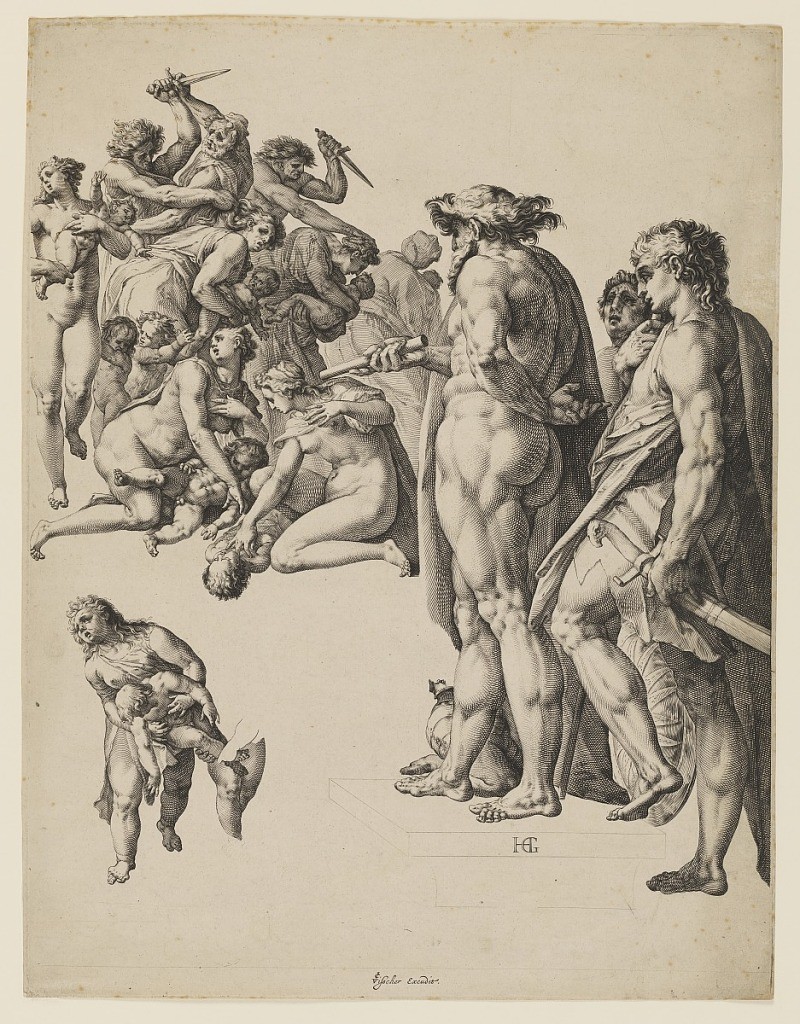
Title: Massacre of the Innocents
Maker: Hendrik Goltzius, Netherlandish, 1558 – 1617
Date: ca. 1585-86
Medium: engraving on paper
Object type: Print
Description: Vertical rectangle. Unfinished composition showing a group of nude and semi-nude figures being massacred by the soldiers of Herod.